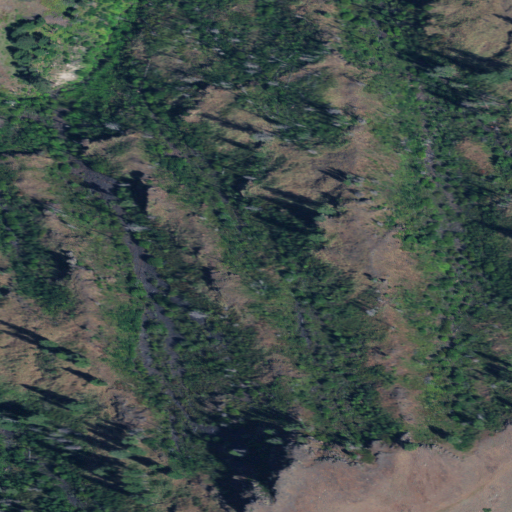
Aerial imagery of gap in Oregon named Spain Saddle containing evergreen forest, shrub, and grassland